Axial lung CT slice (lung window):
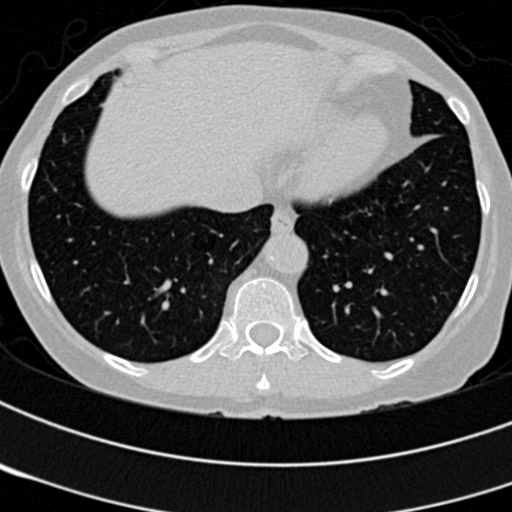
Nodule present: no